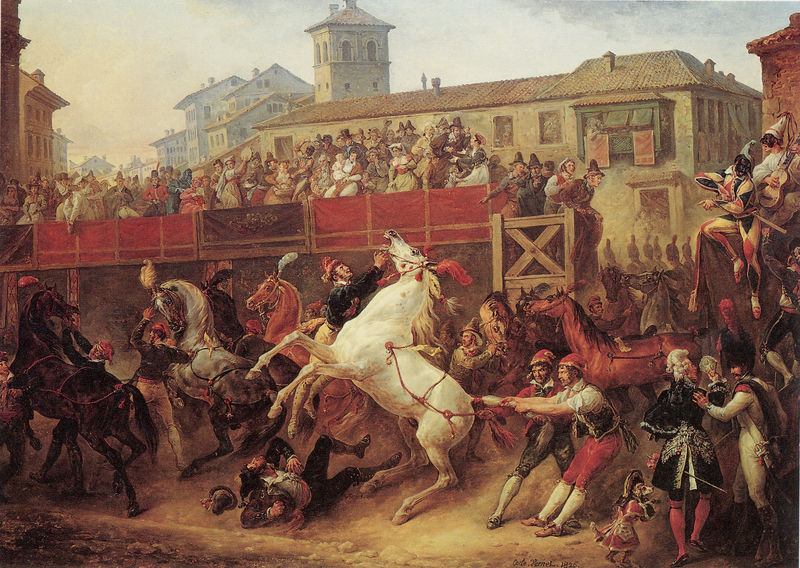
Titel: La course de chevaux libres sur le Corso à Rome: la Mossa, Pferderennen auf dem Corso in Rom
Künstler: Carle Vernet
Standort: Avignon
Institution: Musée Calvet
Schlagwörter: blau, feuer, gemälde, himmel, kampf, mann, schatten, weiß, wolken, frauen, grün, menschen, ocker, sand, stadt, wäsche, bewegung, braun, damen, fenster, frankreich, frau, grau, holz, hut, hüte, kariert, kleid, licht, männer, schwarz, straße, szene, dach, gebäude, haus, hund, rot, tier, tiere, tuch, zaun, beige, fest, fächer, herren, malerei, masse, menge, feier, mütze, mützen, augen, faru, federn, halten, stein, signatur, öl, erde, häuser, morgen, gatter, kirche, rauch, boden, auge, kostüm, stickerei, stoff, tücher, adel, kind, bühne, gitarre, musik, musiker, publikum, locken, dachziegel, kamin, kamine, kinder, pferd, pferde, reiter, turm, affe, federbusch, huf, hufe, mähne, perücke, rappe, reiten, ritt, schweif, zaumzeug, zügel, balkon, farbig, sommer, fahnen, fassade, italien, süden, venedig, wohnhäuser, schuhe, tribüne, zuschauer, fahne, hellbraun, dächer, giebel, mauer, dunst, hellgrün, baby, platz, ziehen, besucher, loge, kies, schlacht, treppe, unruhe, wild, soldaten, maskerade, verkleidung, wettkampf, festhalten, teppiche, weste, fallen, arena, schauspiel, flucht, spiel, strümpfe, gerüst, maske, erdboden, aufruhr, knechte, clown, geschirr, militär, streit, uniform, durcheinander, soldat, verletzte, bürger, dynamik, hektik, panik, rennen, tumult, staub, backenbart, mäntel, volk, zirkus, degen, menschenmenge, trommel, ruf, schimmel, schaulustige, trense, sonntag, wappen, eiß, hubi, ross, nüstern, strumpfhose, fall, sturz, unfall, pferderennen, siena, kostüme, schau, marktplatz, adlige, männder, gaukler, laute, rappen, parade, bundhosen, westen, aufregung, jubel, hinfallen, kopfschmuck, stemmen, karneval, spektakel, gaul, show, jakobiner, festzug, cheval, harlekin, hengst, chevaux, tresse, galopp, aufbäumen, markise, rufen, applaus, tambourin, tamburin, mietshäuser, stadion, gemauert, sienna, arene, paltz, masken, schausteller, äffchen, rennne, kniehosen, wiehern, beinkleid, aufmarsch, pferdemarkt, statd, clowns, gericault, pöbel, banjo, zerren, zurm, gelockt, rauferei, zähmung, bekleidet, rome, lärm, federbuschen, zähmen, scheut, hengste, prügelei, event, zirkuspferd, turnier, krach, harlekine, palio, bändigen, weißes pferd, durchgehen, dunkelbraungespräch, durchbrennen, kose, sienne, trampeln, volksbelustigung, zirkuspferde, zuschauermenge, ß, mann stürzt, afffe, herlekine, cirvus, ben hur, wagenrennne, faier, kostümierter hund, militärt, hyterie